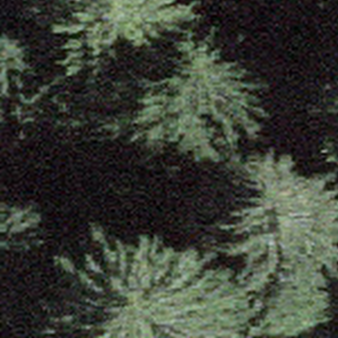
Label: other